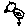
Label: bird